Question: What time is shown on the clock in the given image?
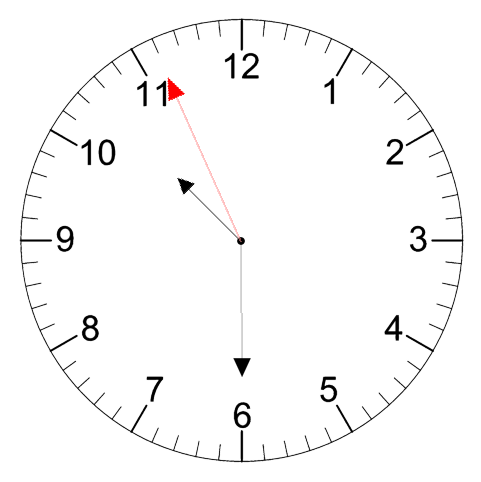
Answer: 10:29:56